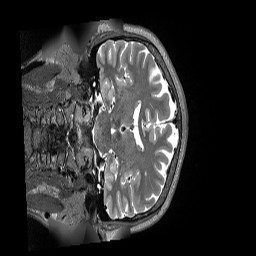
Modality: T2w
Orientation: coronal
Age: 56
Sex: female